Interaction volume radius: 5 \u00c5
Interaction volume height: 30 \u00c5
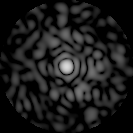
Disorder parameter: 0.8433